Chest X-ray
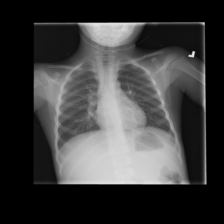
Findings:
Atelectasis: negative
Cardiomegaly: negative
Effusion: negative
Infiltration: negative
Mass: negative
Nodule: negative
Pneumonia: negative
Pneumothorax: negative
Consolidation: negative
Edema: negative
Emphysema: negative
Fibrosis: negative
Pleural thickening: negative
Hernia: negative